Interaction volume radius: 5 \u00c5
Interaction volume height: 10 \u00c5
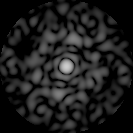
Disorder parameter: 0.8278